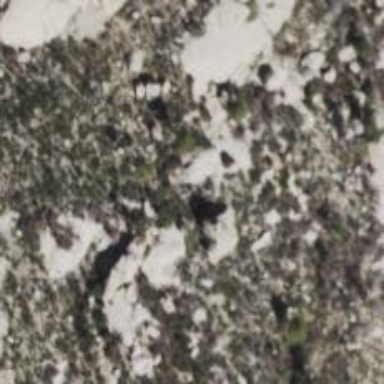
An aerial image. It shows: Landscape of bare rock.